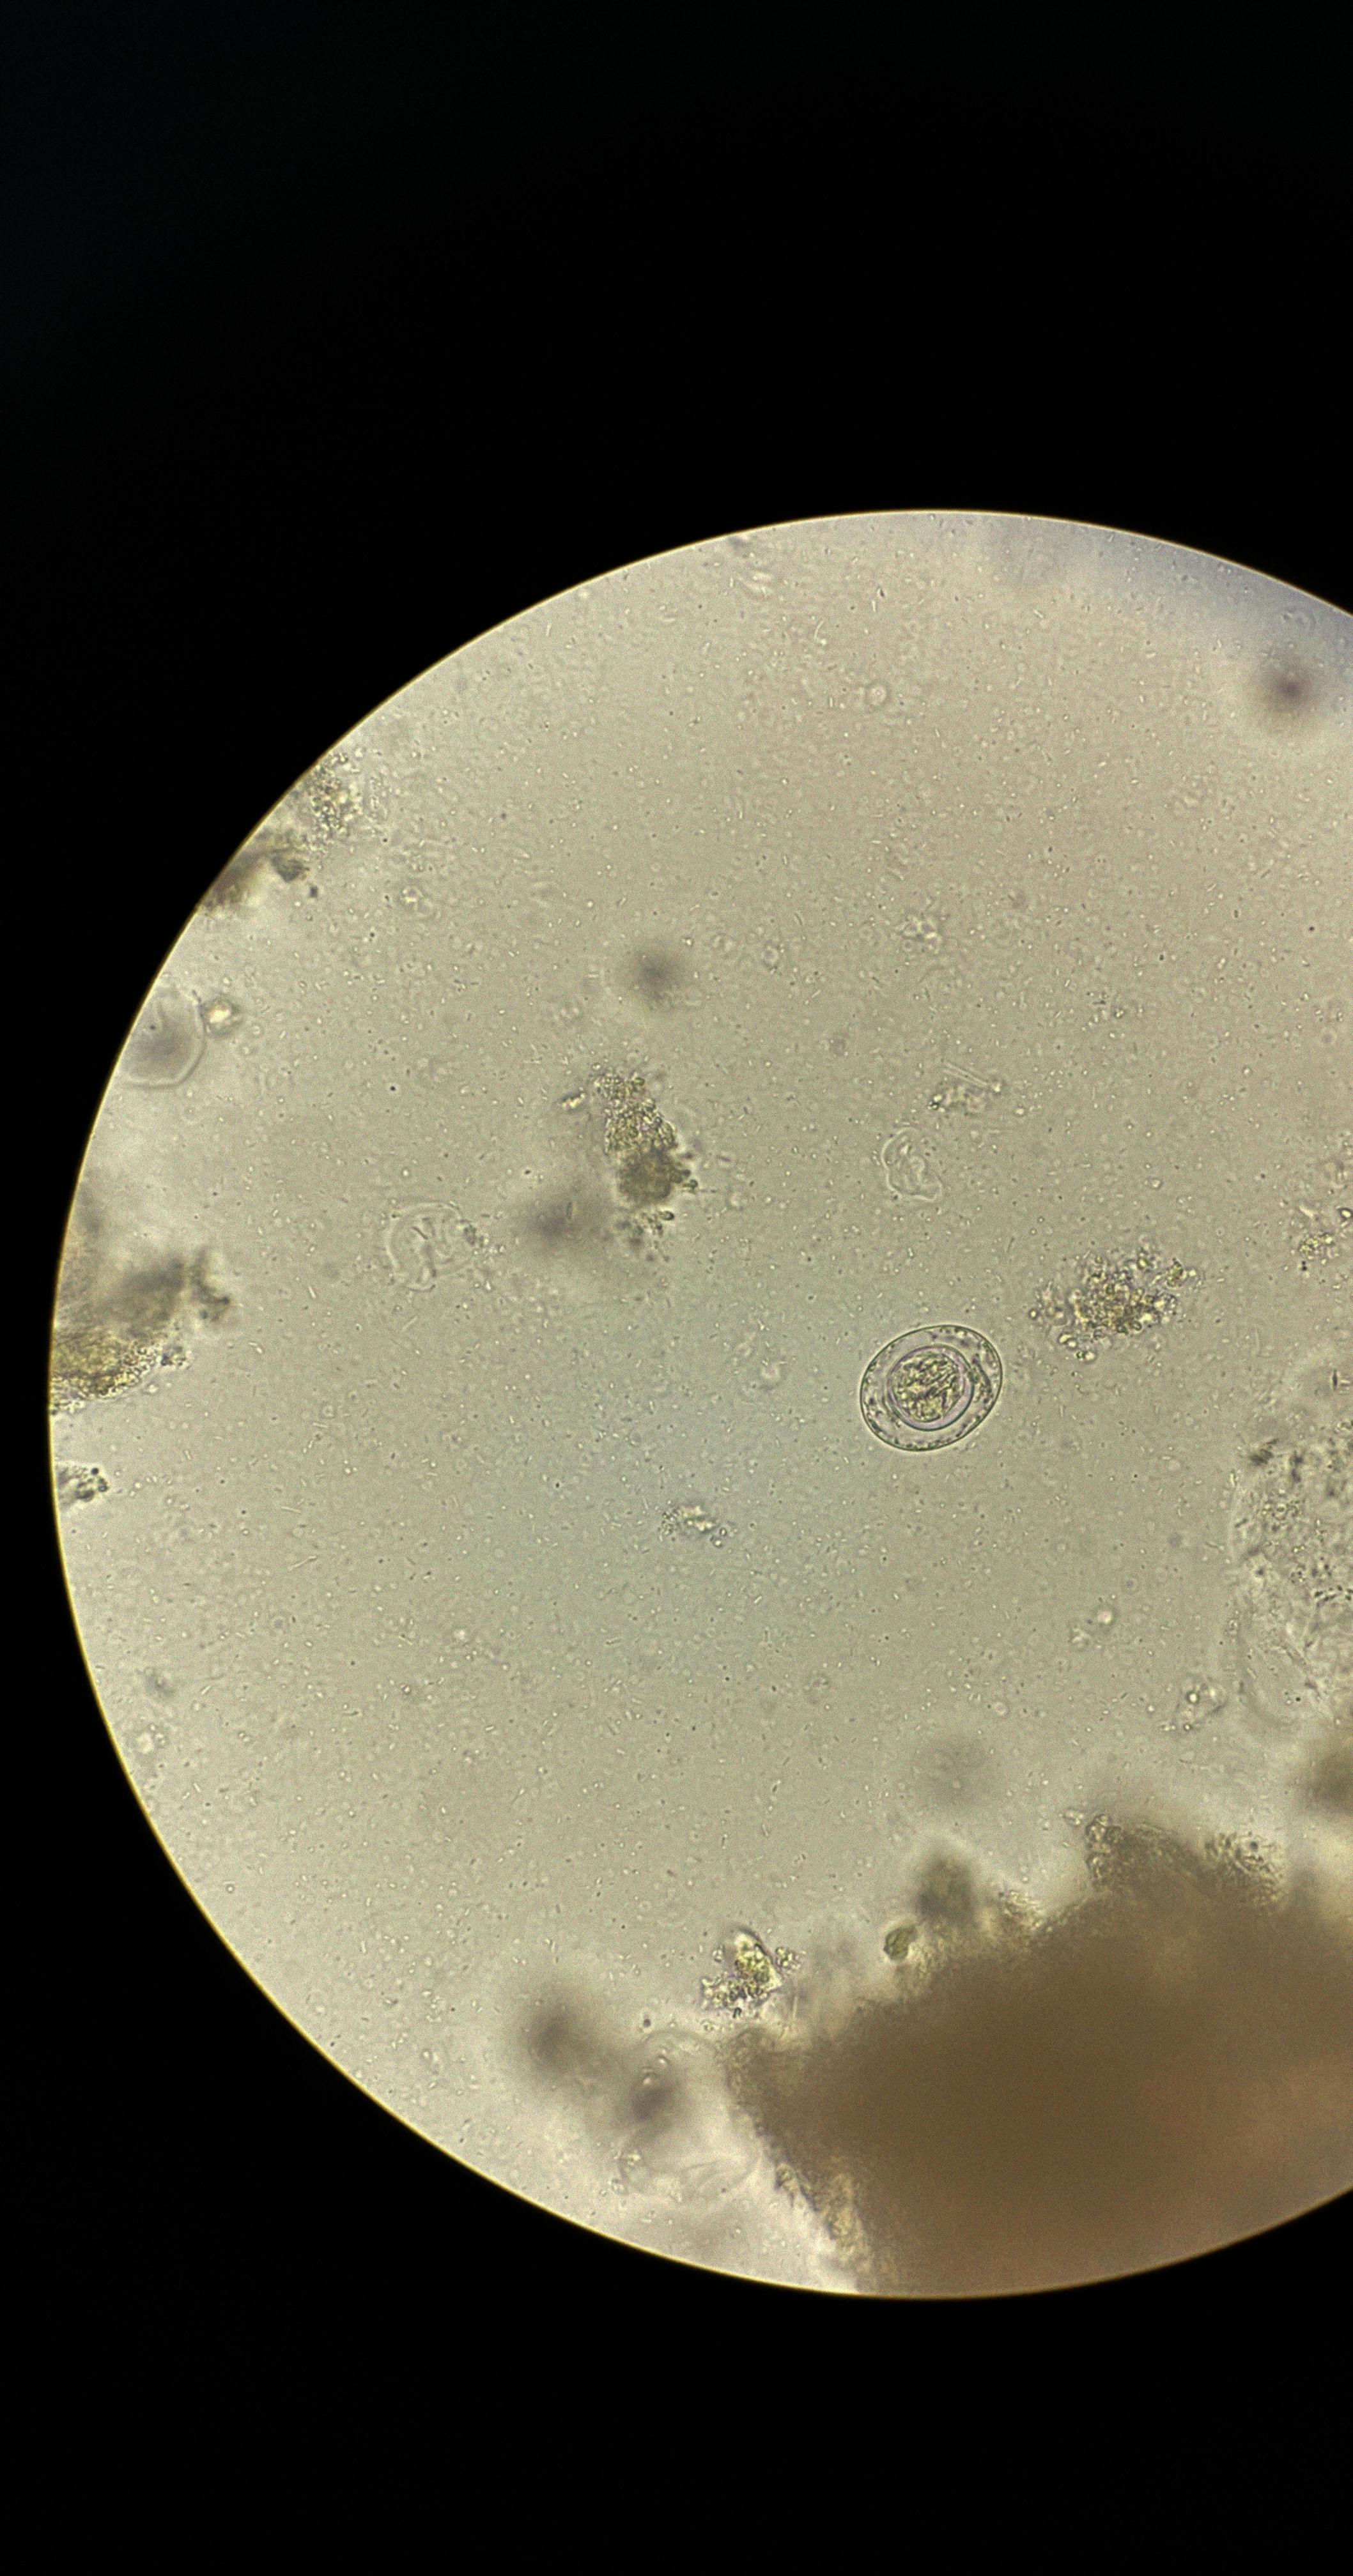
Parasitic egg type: Hymenolepis nana